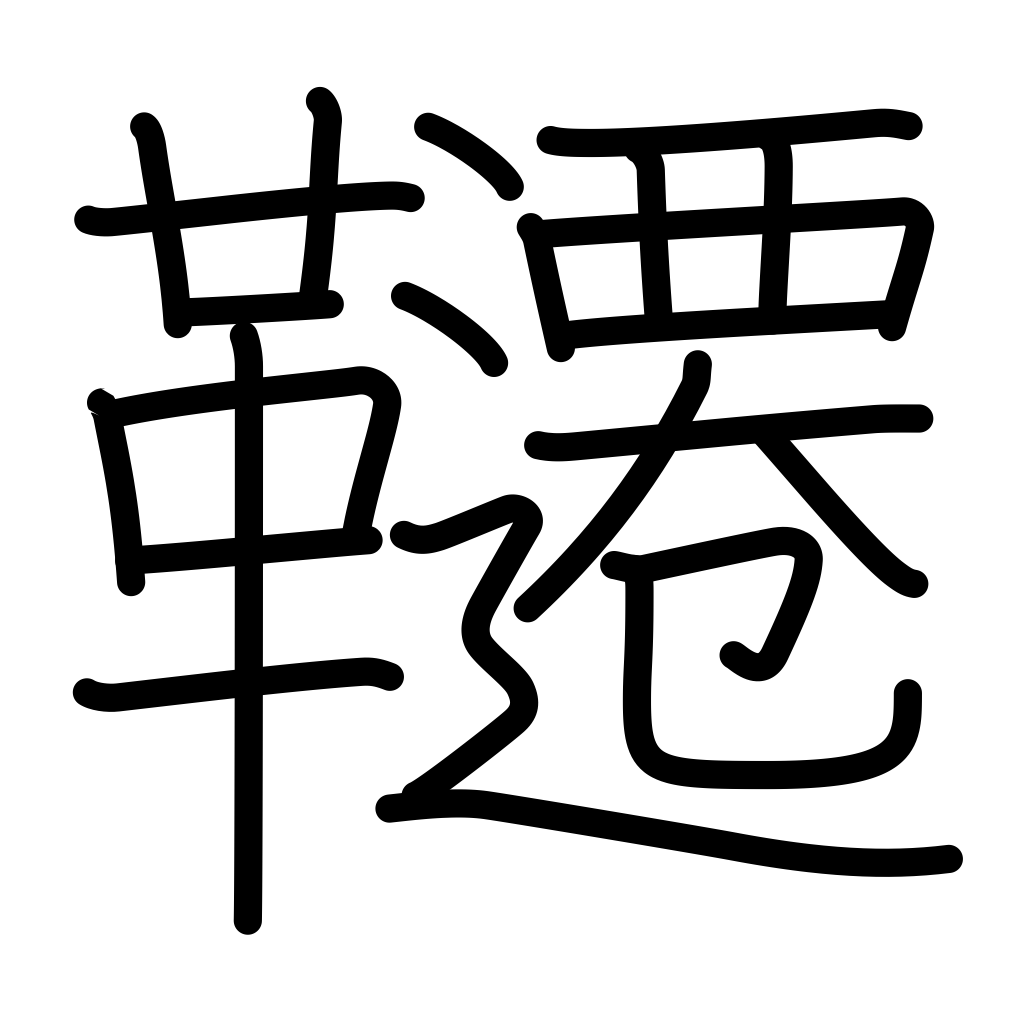
Meaning: swing, trapeze